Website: crate-barrel
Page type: customer-info-address
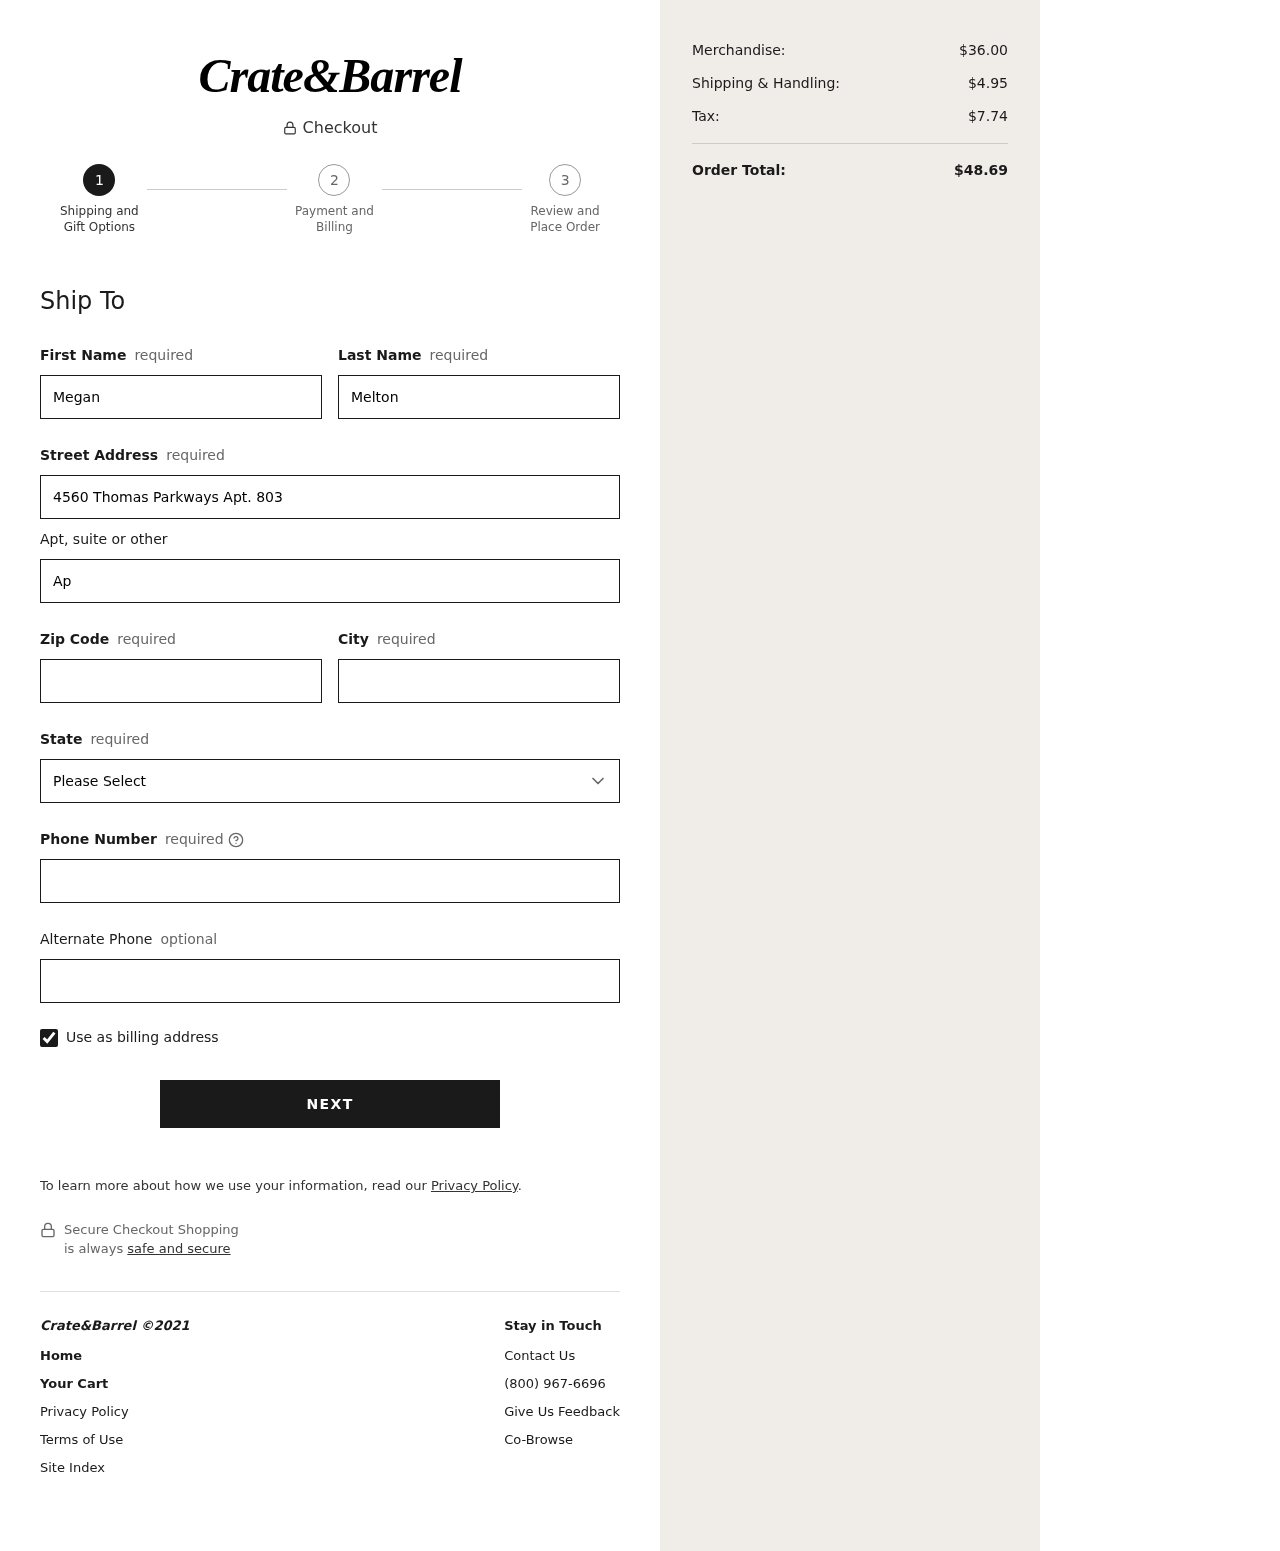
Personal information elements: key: PII_STATE
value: MH
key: PII_FIRSTNAME
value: Megan
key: PII_LASTNAME
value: Melton
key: PII_STREET
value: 4560 Thomas Parkways Apt. 803
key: PII_STREET2
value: Apt. 387
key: PII_POSTCODE
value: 36859
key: PII_CITY
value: Courtneyshire
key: PII_PHONE
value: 9005201538
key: PII_PHONE_ALT
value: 9162290551
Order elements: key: ORDER_SUBTOTAL
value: $36.00
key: ORDER_SHIPPING_COST
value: $4.95
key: ORDER_TAX
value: $7.74
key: ORDER_TOTAL
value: $48.69